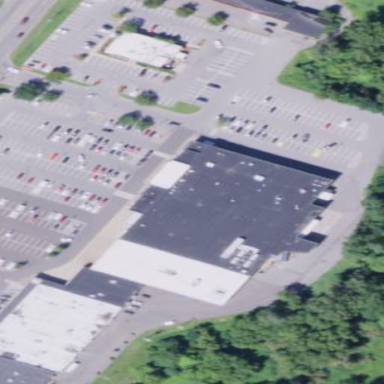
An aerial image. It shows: Retail building.